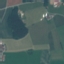
Label: Pasture